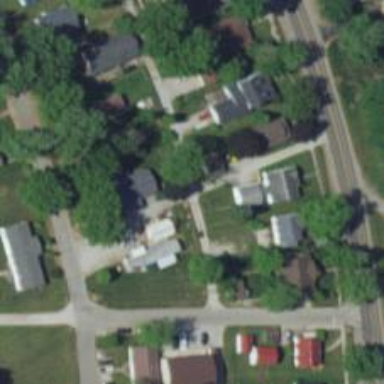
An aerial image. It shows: Alley classified as service road.